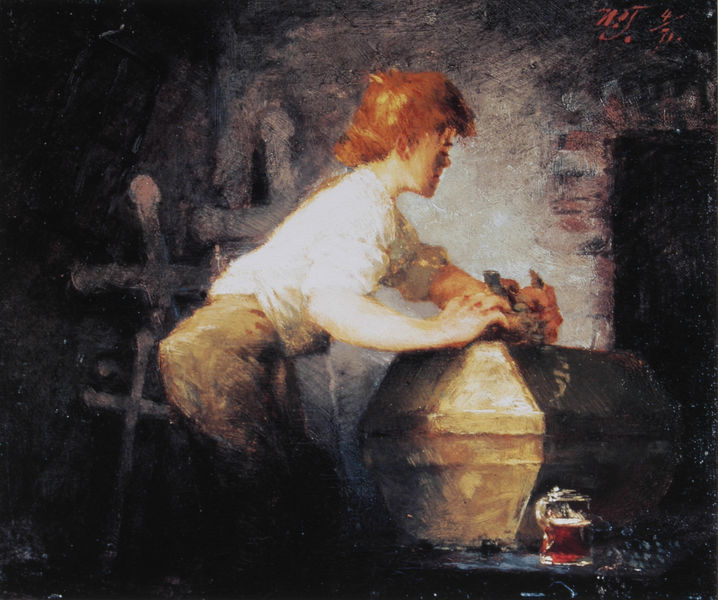
Titel: Der Sargtischler
Künstler: Heinrich Wilhelm Trübner
Standort: Heidelberg
Institution: Kurpfälzisches Museum der Stadt Heidelberg
Schlagwörter: blau, dunkel, feuer, gemälde, hand, mann, schatten, wasser, weiß, impressionismus, mädchen, ocker, braun, frankreich, frau, getränk, glas, grau, haar, hell, holz, kleid, lampe, licht, orange, raum, rücken, schwarz, tür, zimmer, rot, beige, expressionismus, malerei, rock, hemd, hose, trinken, wand, arme, bluse, leiche, mensch, tod, tot, trauer, ärmel, herr, innenraum, signatur, öl, dunkelheit, haare, interieur, pose, realismus, kind, höhle, traurig, arbeit, genre, helldunkel, krug, topf, farbig, düster, genremalerei, arbeiten, modern, mauer, türe, arbeiter, rotwein, wein, verzierung, atelier, kerze, durchgang, menzel, kammer, tee, junge frau, junge, nägel, tor, becher, rothaarig, keller, truhe, bierkrug, deckel, kreuz, abschied, mauerwerk, seite, scharz, bier, kiste, friedhof, fass, emanzipation, kasten, öffnung, jüngling, fuchs, beerdigung, begräbnis, bestatter, bestattungsinstitut, beugen, buer, diffus, drechseln, dämmri, frau in hose, gemäss, geträn, grabkreuze, gruft, handwerk, handwerker, handwerkerin, hobel, hobeln, hochgekrempelt, kindersarg, kreuze, kräuse, näge, rote haare, saarg, sarg, sargbauer, sargschnitzer, sargschreiner, sargtischler, schreiner, spengler, spähne, späne, säge, tischler, tischlerin, trübner, türeinrahmung stein, türöffnung, verschwommen, werkstatt, werkzeug, zimmerer, öllampe, ende, lichtquelle, lich, räuber, presse, schnitzer, schnitzen, moderne kunst, humpen, öffnen, schopf, verbrennung, schmiede, bierglas, brecheisen, pressen, grabräuber, wekstatt, krematorium